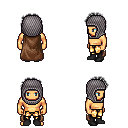
a pixel art fantasy rpg character, male body template, human, tanned skin, brown cape, gold greaves, gray curly afro hairstyle, chain hood, black shoes, four views (front, back, left, right), 2x2 character sprite sheet, small pixel art, hard edges, no anti-aliasing